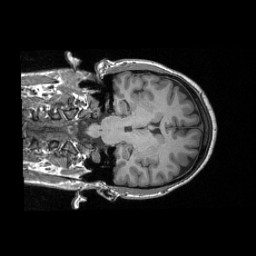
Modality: T1w
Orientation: coronal
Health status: healthy
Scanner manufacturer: siemens
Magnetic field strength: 3 T
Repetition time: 2.3 s
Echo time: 0.00285 s